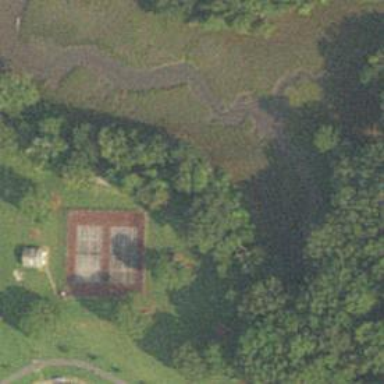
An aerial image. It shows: Disc golf tee.